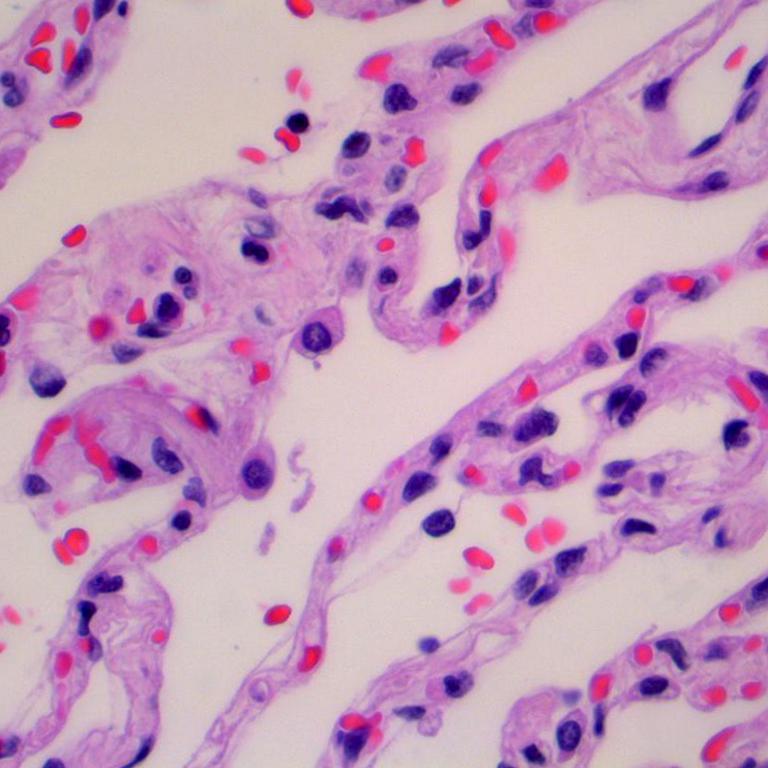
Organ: lung
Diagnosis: benign